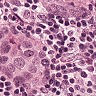
Metastatic tissue present: yes